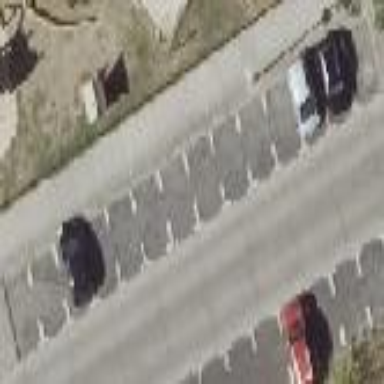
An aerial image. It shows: Street-side parking area with concrete surface in residential area.